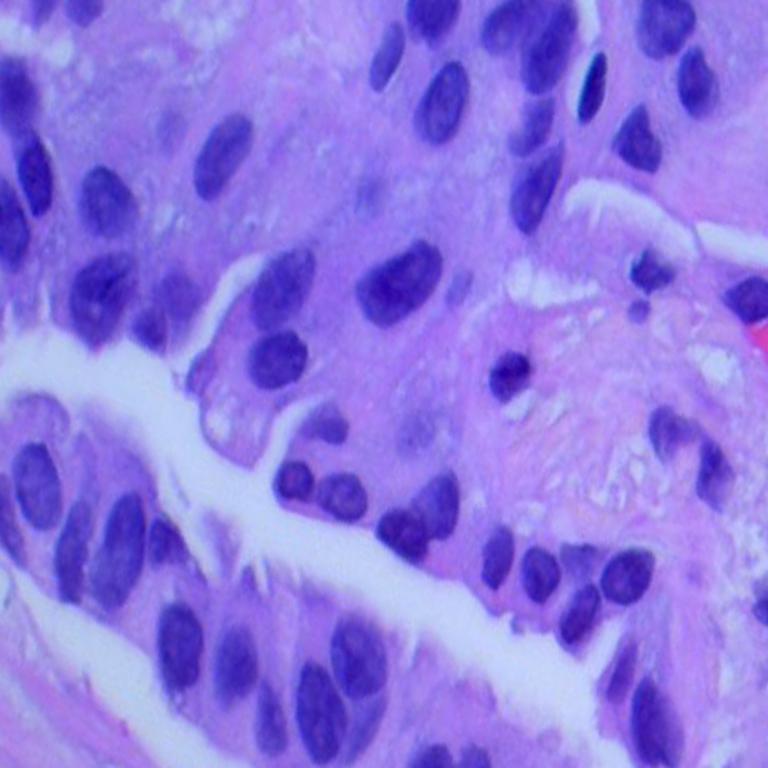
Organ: lung
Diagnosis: adenocarcinomas